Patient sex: M
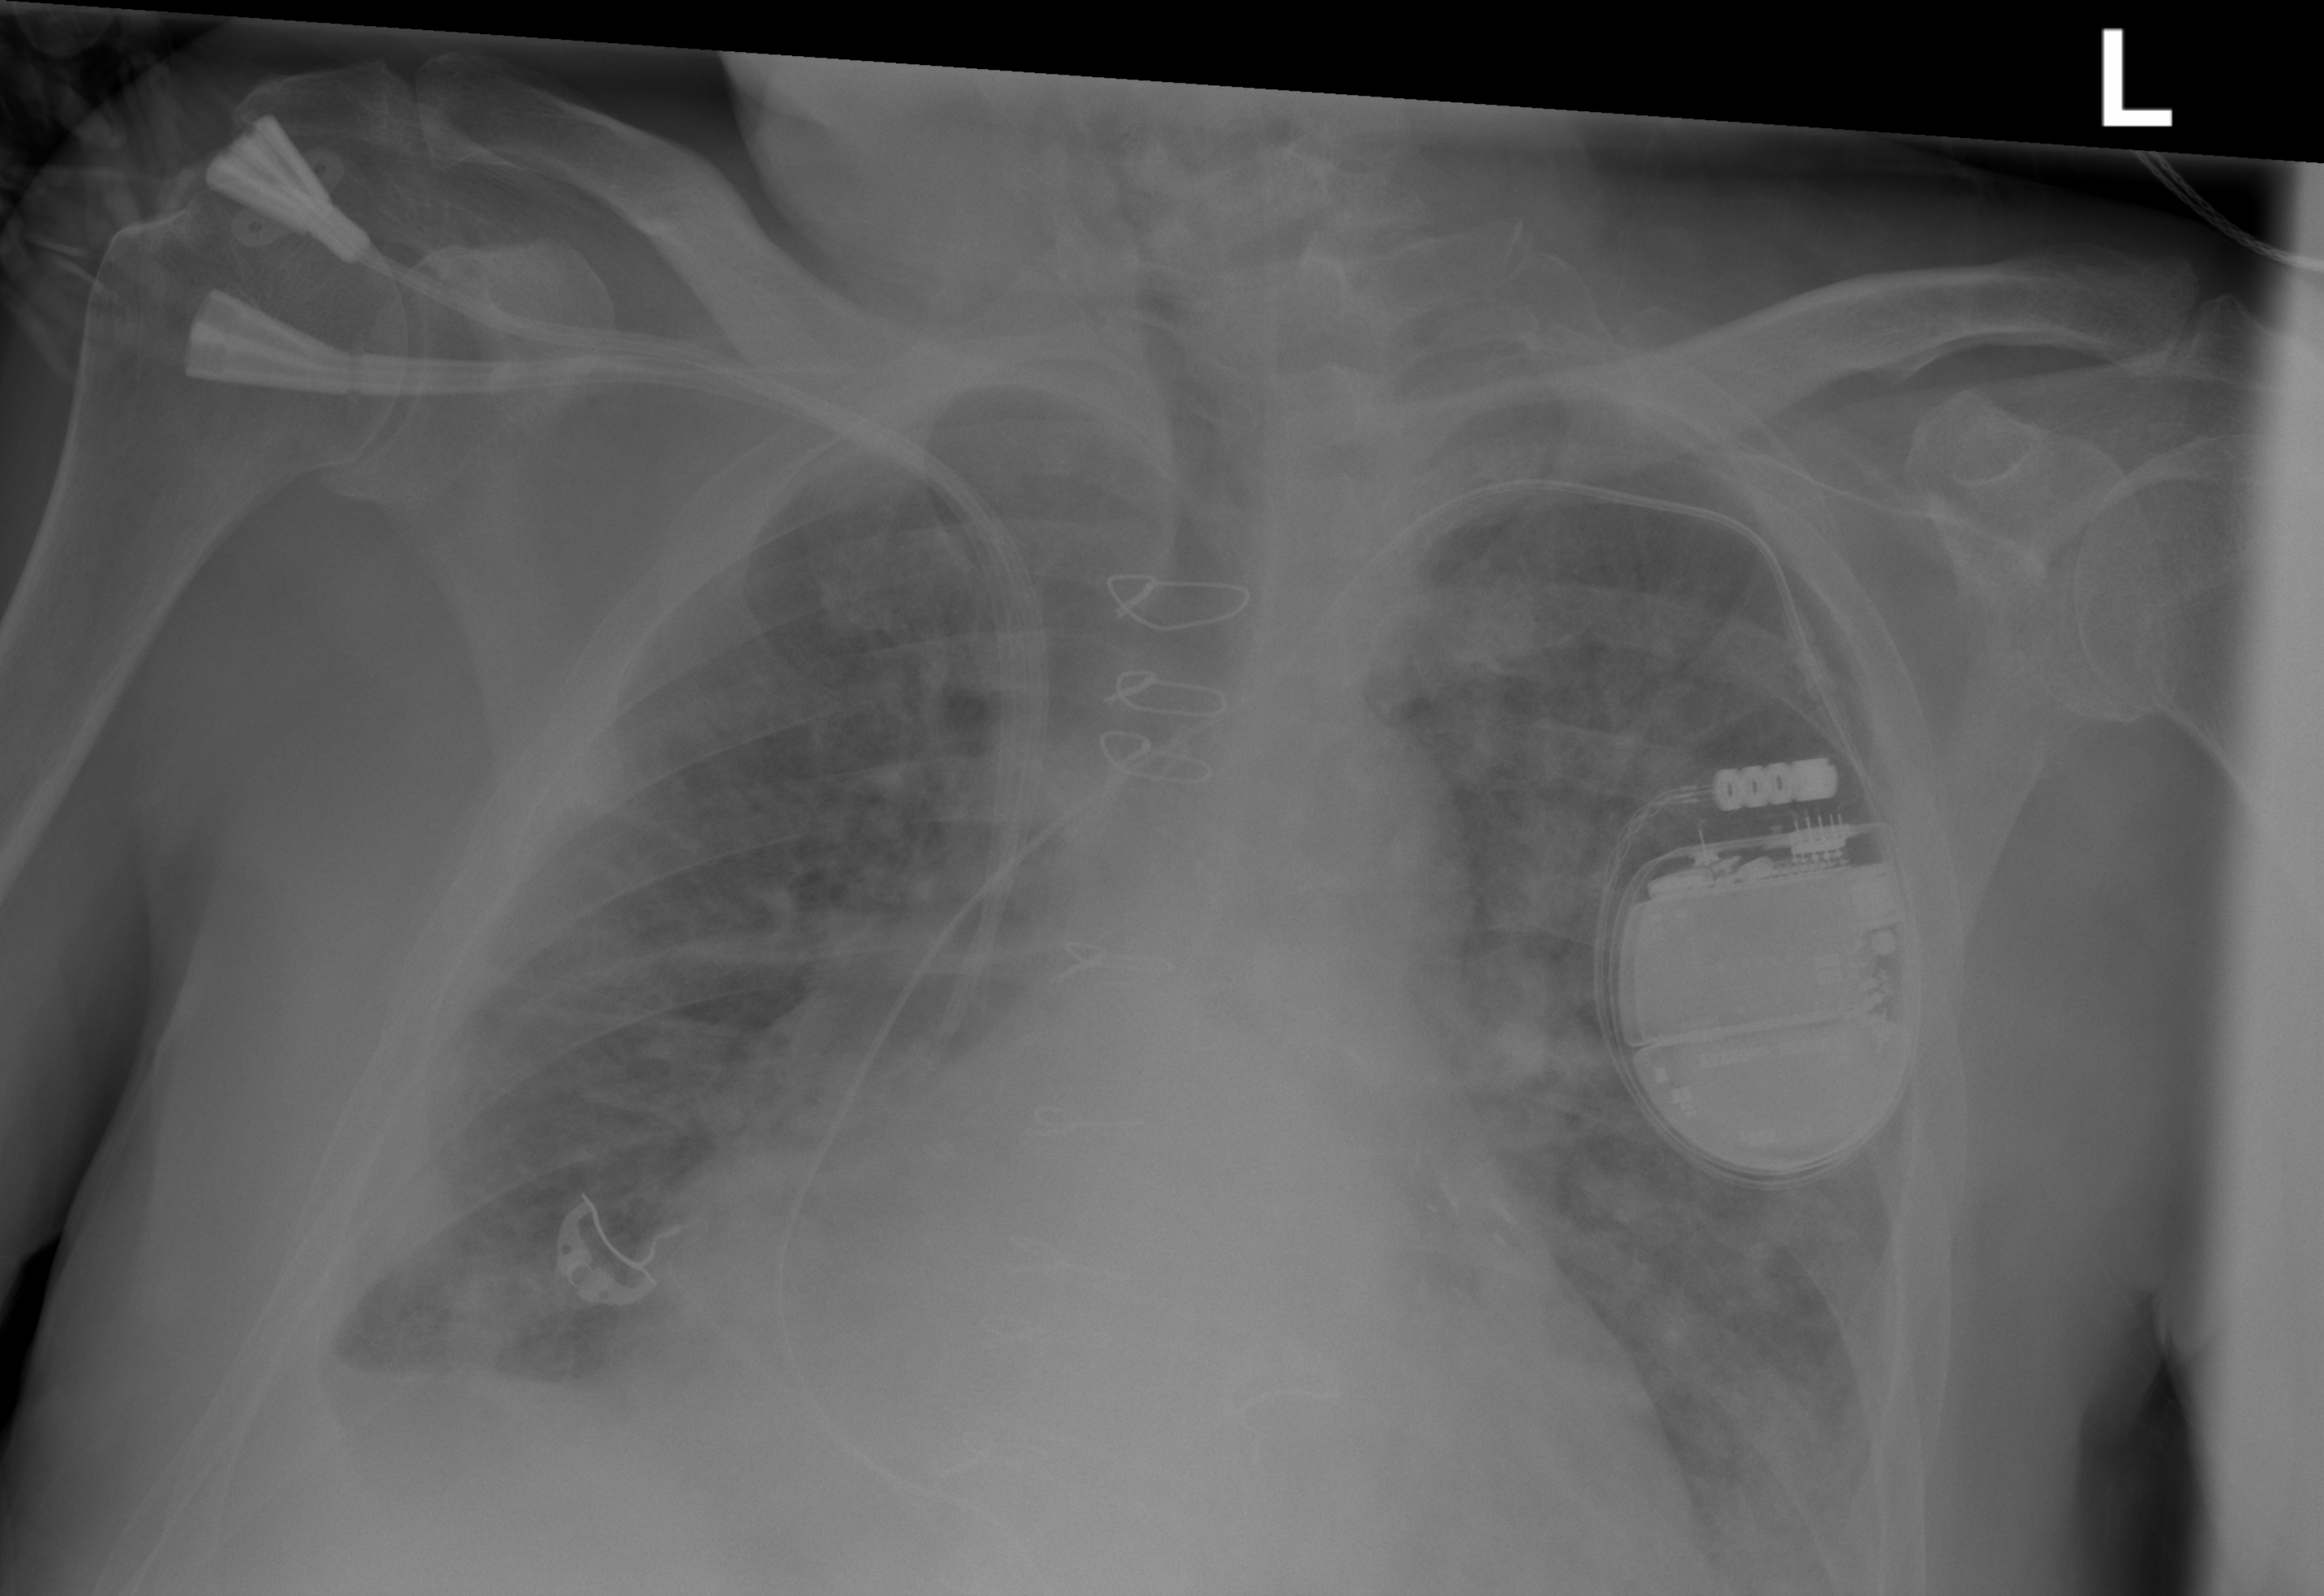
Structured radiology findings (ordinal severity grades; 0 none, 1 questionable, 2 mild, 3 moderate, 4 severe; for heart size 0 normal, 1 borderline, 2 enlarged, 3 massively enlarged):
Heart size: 0
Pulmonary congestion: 0
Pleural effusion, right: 2
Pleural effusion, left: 2
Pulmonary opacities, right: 2
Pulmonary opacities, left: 2
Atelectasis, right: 2
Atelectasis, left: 2